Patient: sex M, age 45
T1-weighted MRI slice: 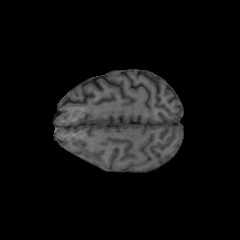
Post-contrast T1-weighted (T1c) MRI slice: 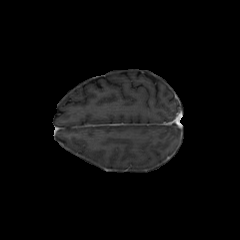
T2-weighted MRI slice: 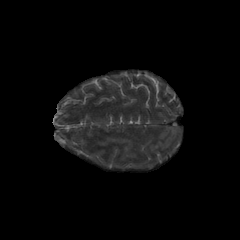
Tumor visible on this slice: no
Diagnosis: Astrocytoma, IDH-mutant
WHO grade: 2